Question: I just started learning code at codecademy, and completed an exercise, but I want to experiment in order to fully understand the code and how it works.

the web page on the right side has a 'section class="jumbotron'" with an image as background with the size set to cover. I found easy to place a text in front of it, since it is a background.
Below that, there are 4 images and text inside 'figure class="col-sm-6"' with a for item 1 and for the square images (2 for each div row) and I want to place the text , inside the images and centered inside of it.
How does it work?
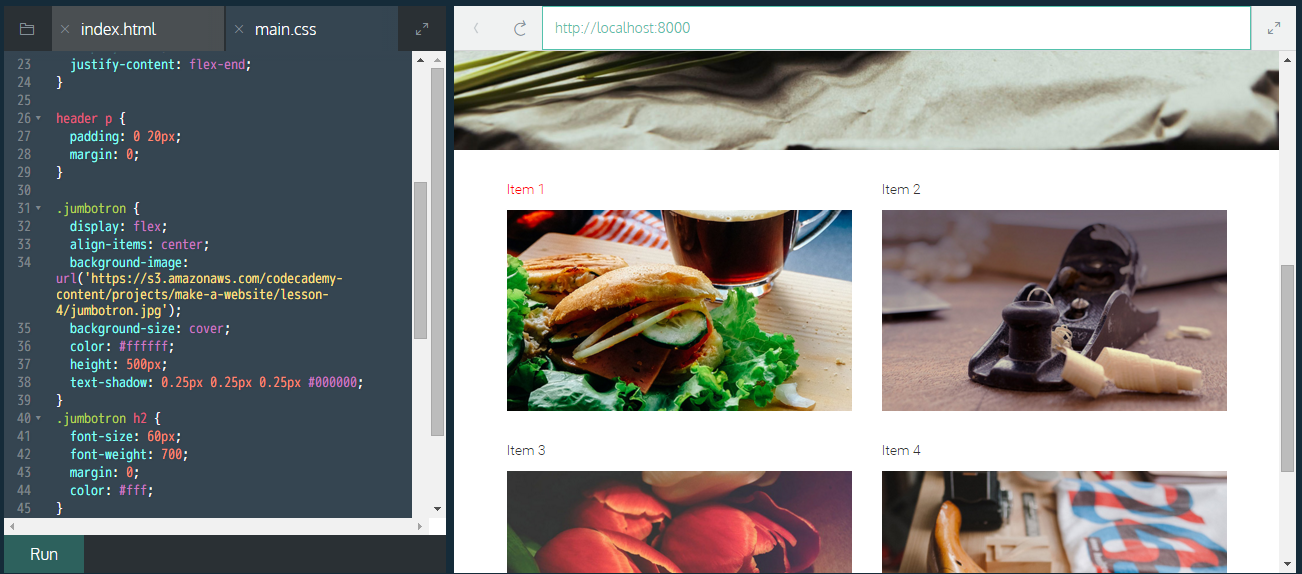
Answer: '''
div {
background: url("https://upload.wikimedia.org/wikipedia/commons/0/0e/Tree_example_VIS.jpg");
background-size: cover;
position: relative;
height: 450px;
width: 600px;
}
span {
background-color: rgba(255, 255, 255, 0.5);
bottom: 0;
position: absolute;
text-align: center;
width: 100%;
}
'''
'''
<div>
<span>Example</span>
</div>
'''
'position: absolute' on 'span' makes it positioned relatively to the nearest positioned ancestor.
'bottom: 0' puts our text in the bottom, and 'text-align: center' centers it.